Current action and preconditions to check: trajectory_clear

Your task: For each precondition in the list above, predict whether it will hold at this action.

Consider the current scene as observed from the mobile robot's camera, and analyze the predicted future states of all dynamic agents (e.g., people, animals, vehicles, or any moving entities) within the NEXT SECOND.

IMPORTANT: Only answer "very likely" if you are absolutely certain—based on strong, clear evidence—that a dynamic agent will violate the precondition in the predicted future state. Do NOT answer "very likely" for unlikely, ambiguous, or low-probability risks.

Ask yourself for each precondition: Is there a high probability, with clear and convincing evidence, that the predicted future states of any dynamic agent will interfere with the predicted future state of the currently executing action within the NEXT SECOND, causing that precondition to fail?

Assess the risk level based on these predictions. Use "likely" or "very likely" if motions create a clear risk of interference.

Use "neutral" or "improbable" if agents are nearby but their predicted paths are clearly diverging or non-conflicting.

Failure Risk Categories: "very improbable", "improbable", "neutral", "likely", "very likely"

Answer Format: Output ONLY the probability_of_failure value from these categories: "very improbable", "improbable", "neutral", "likely", "very likely"

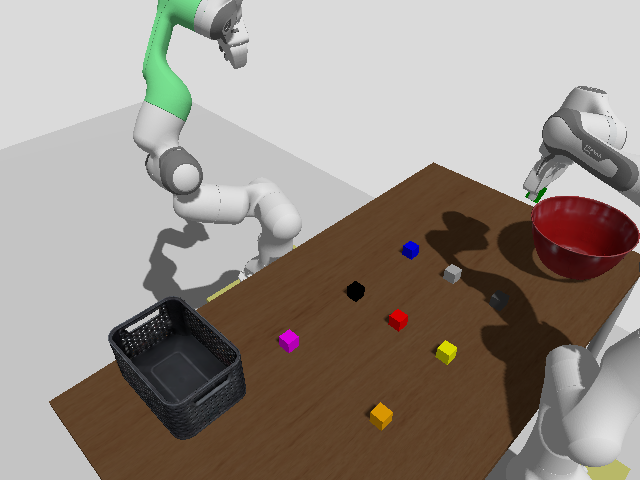

Answer: very improbable